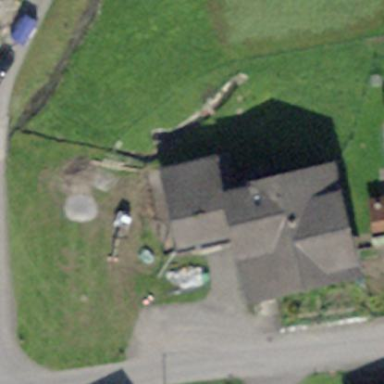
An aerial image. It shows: Simple and straightforward house.